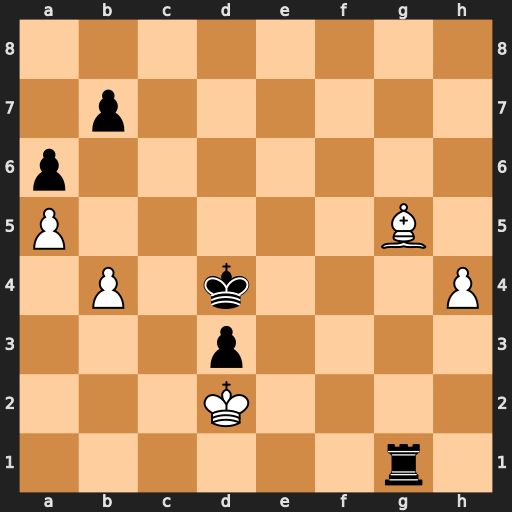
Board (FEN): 8/1p6/p7/P5B1/1P1k3P/3p4/3K4/6r1
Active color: w
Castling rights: -
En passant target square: -
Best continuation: Be3+ Ke4 Bxg1